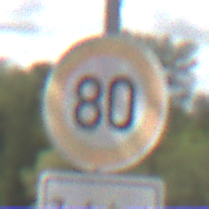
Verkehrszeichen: Geschwindigkeit80
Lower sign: HinweiseAufGefahrenDurchVerbaleAngabe11
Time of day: Midday
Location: Outdoor (Nature)
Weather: PartlyCloudy
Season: NotSpecified
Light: Natural